Interaction volume radius: 5 \u00c5
Interaction volume height: 30 \u00c5
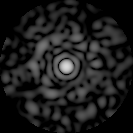
Disorder parameter: 0.7858